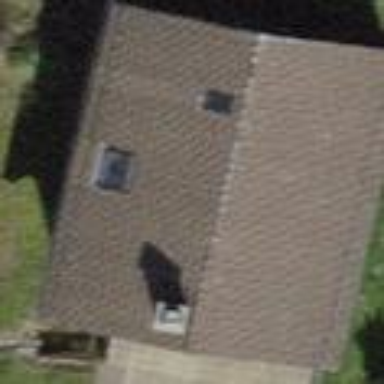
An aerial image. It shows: Building with tiled roof.